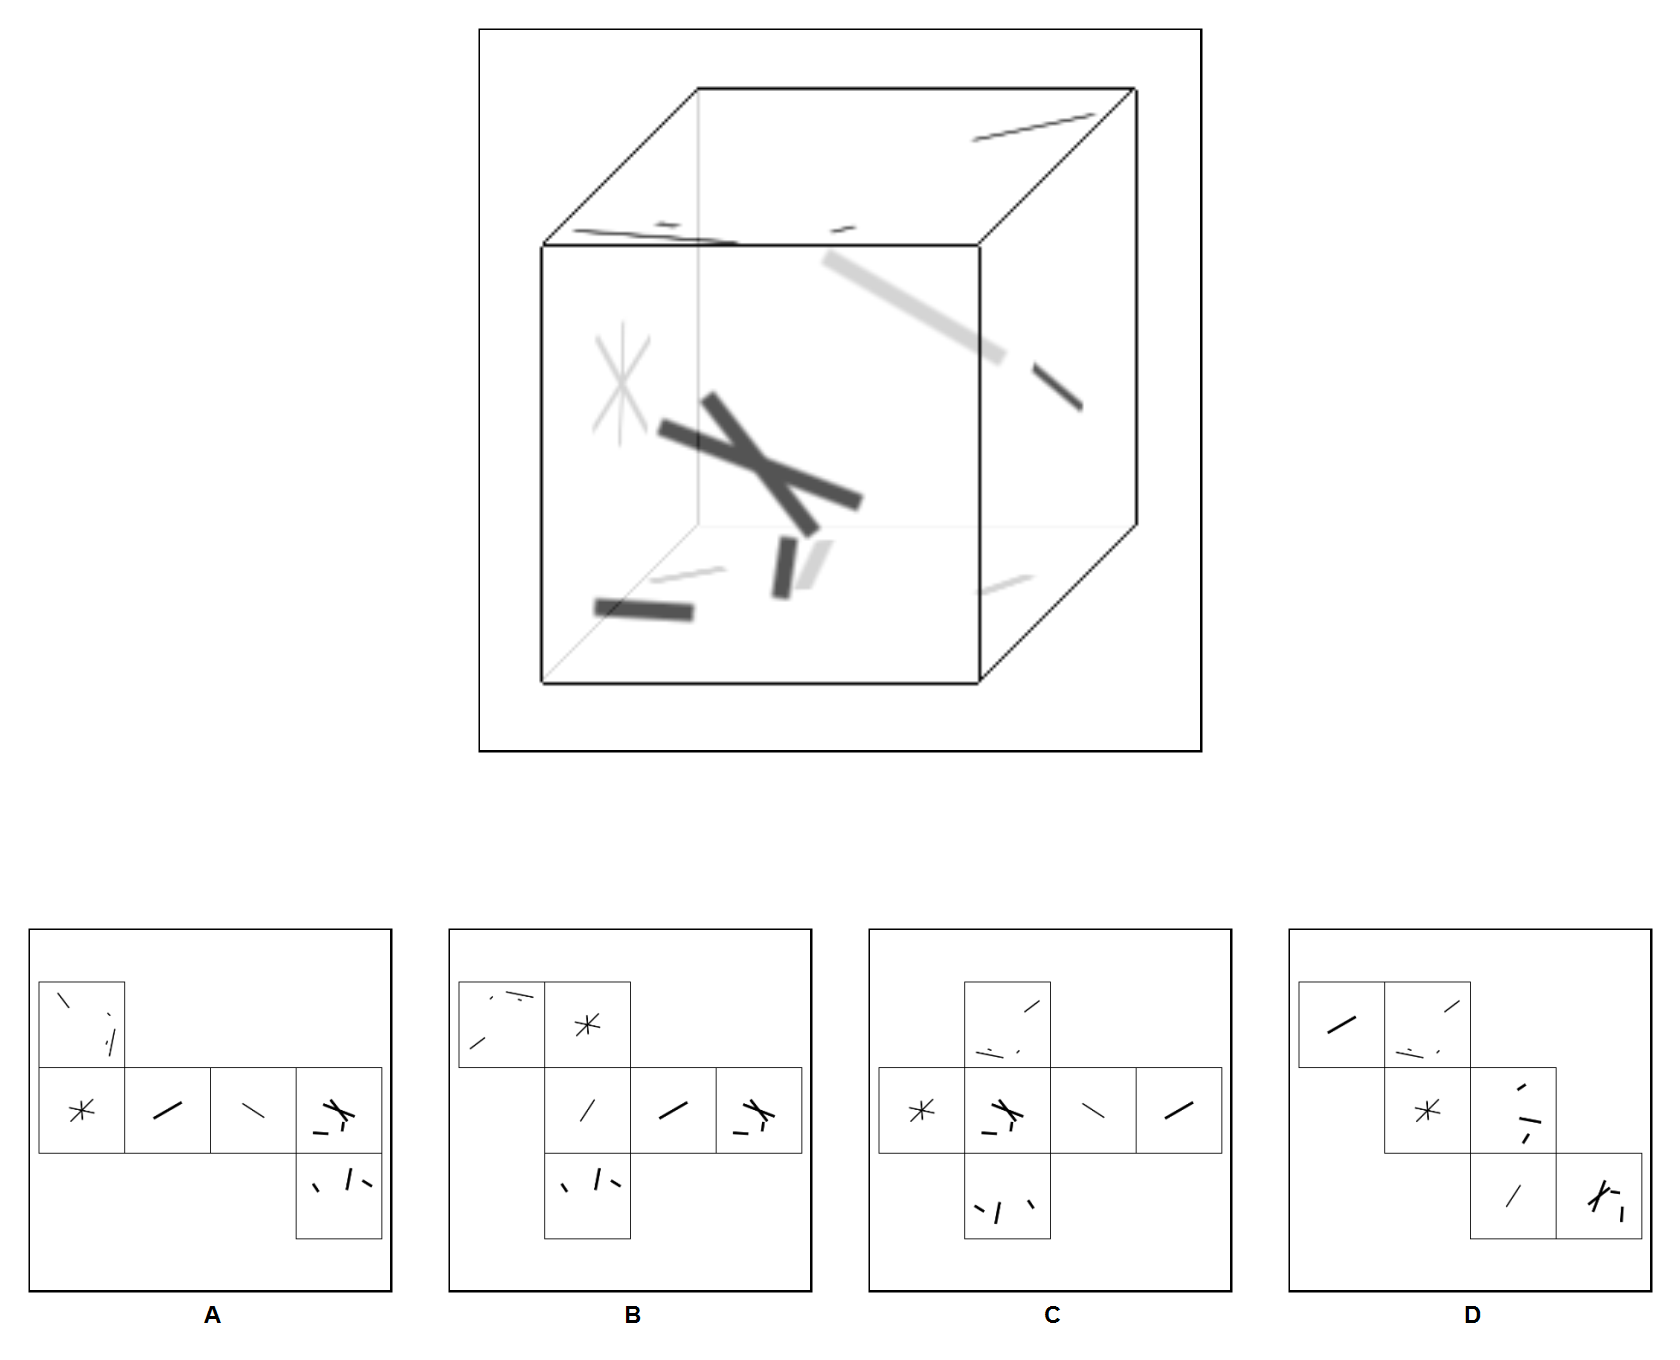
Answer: C